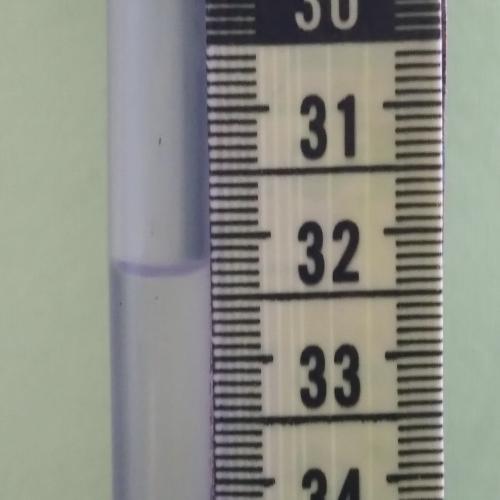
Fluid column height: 32.3 cm